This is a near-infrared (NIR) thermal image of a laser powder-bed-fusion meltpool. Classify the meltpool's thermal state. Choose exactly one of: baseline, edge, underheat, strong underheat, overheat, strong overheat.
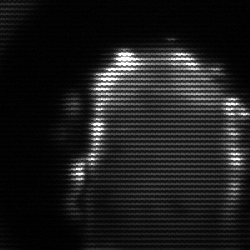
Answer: baseline